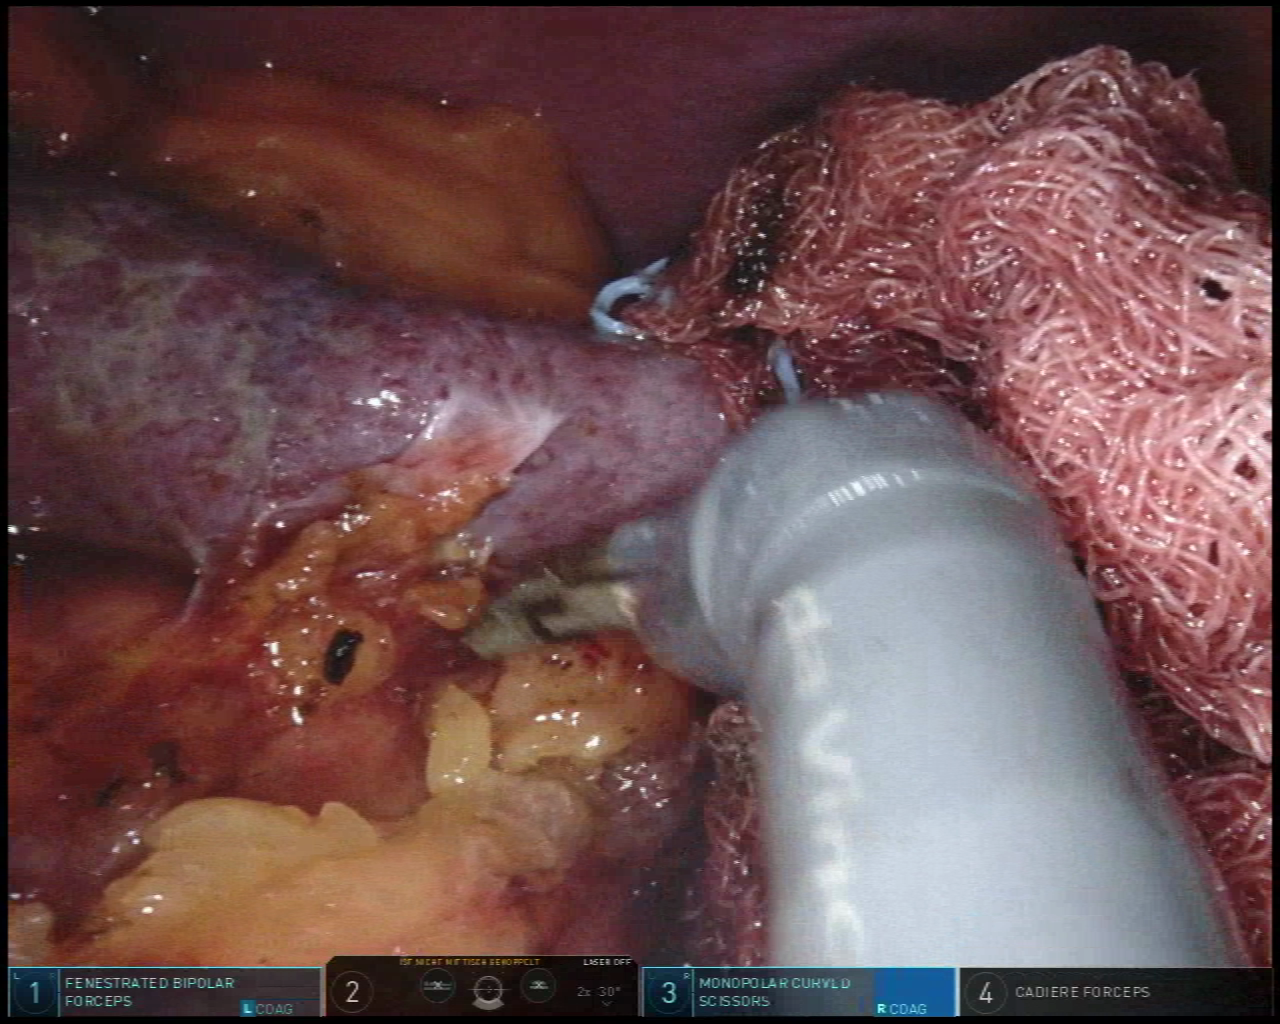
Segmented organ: spleen
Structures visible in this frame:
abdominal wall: yes
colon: no
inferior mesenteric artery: no
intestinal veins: no
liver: no
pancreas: no
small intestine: no
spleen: yes
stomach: no
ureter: no
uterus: no
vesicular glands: no